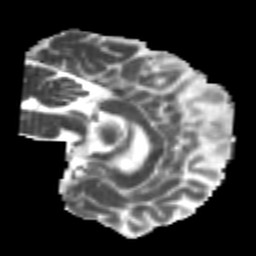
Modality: MD
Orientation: sagittal
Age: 26
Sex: male
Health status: healthy
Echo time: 0.074 s